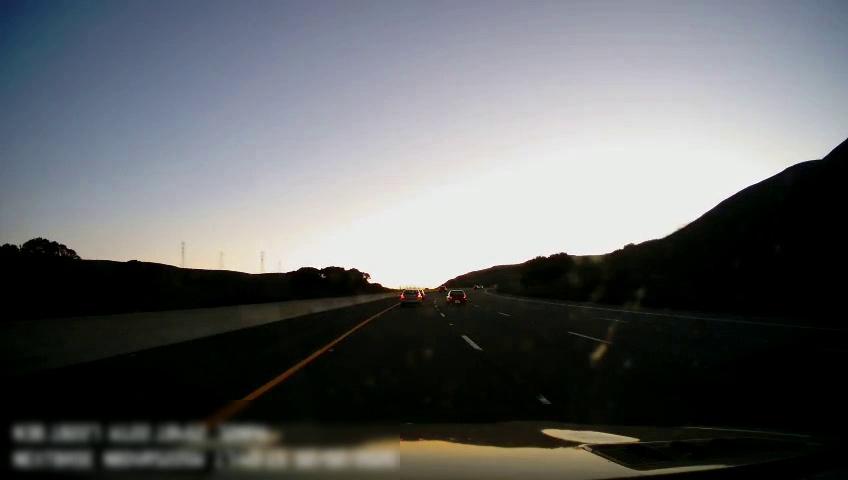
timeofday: Day
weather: Sunny
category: Drivable Space
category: Vehicles | Car
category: Vehicles | Car
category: Vehicles | Car
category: Lanes | Alternate Lane
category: Lanes | Current Lane
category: Lanes | Current Lane
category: Lanes | Alternate Lane
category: Lanes | Alternate Lane